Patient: sex M, age 37
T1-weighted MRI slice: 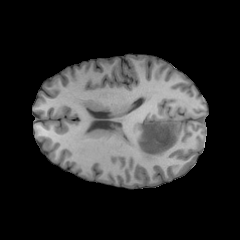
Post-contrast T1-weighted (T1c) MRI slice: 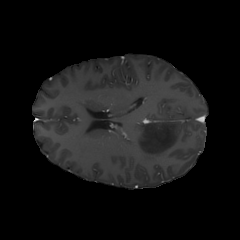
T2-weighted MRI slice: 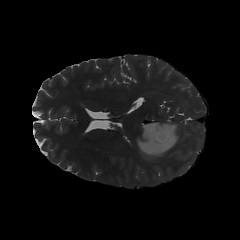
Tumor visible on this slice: yes
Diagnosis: Astrocytoma, IDH-mutant
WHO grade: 2